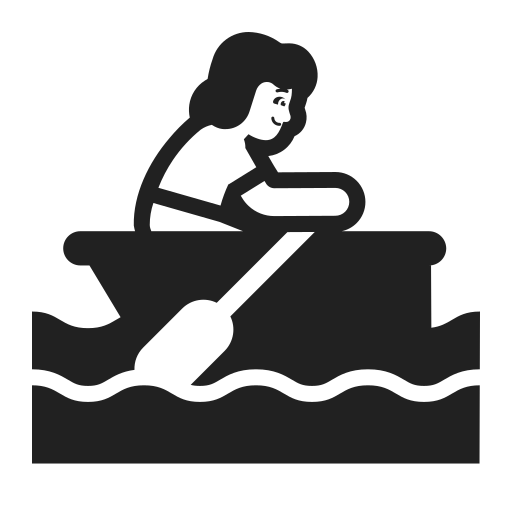
woman rowing boat high contrast default